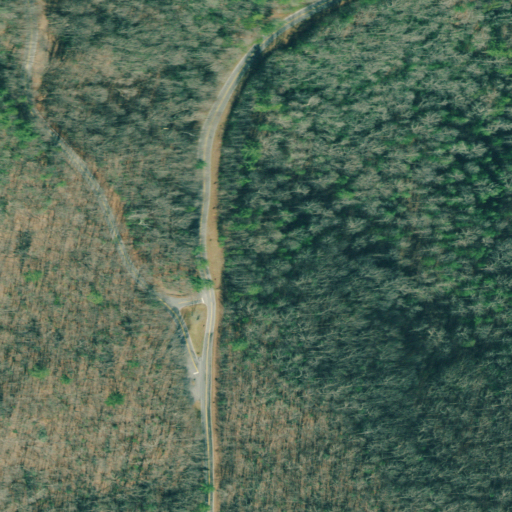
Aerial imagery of gap in Georgia named Jacks Gap containing deciduous forest, mixed forest, open development, and low intensity development